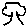
Label: tree